Field crop: maize
Growth stage: 2
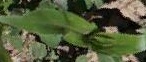
Species: maize